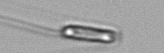
Label: Chaetoceros_throndsenii